Field crop: tomato
Growth stage: 2
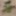
Species: solanum